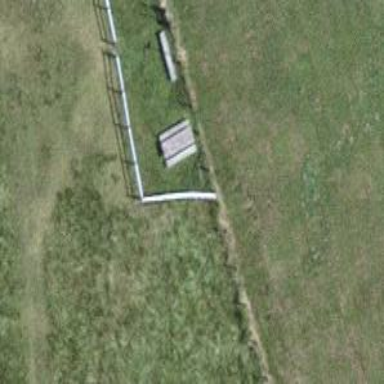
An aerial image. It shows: Bench for seating.